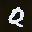
Label: 0